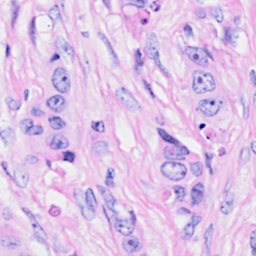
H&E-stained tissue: Breast